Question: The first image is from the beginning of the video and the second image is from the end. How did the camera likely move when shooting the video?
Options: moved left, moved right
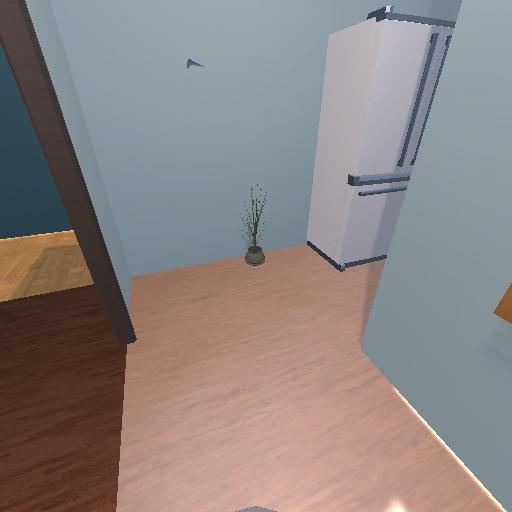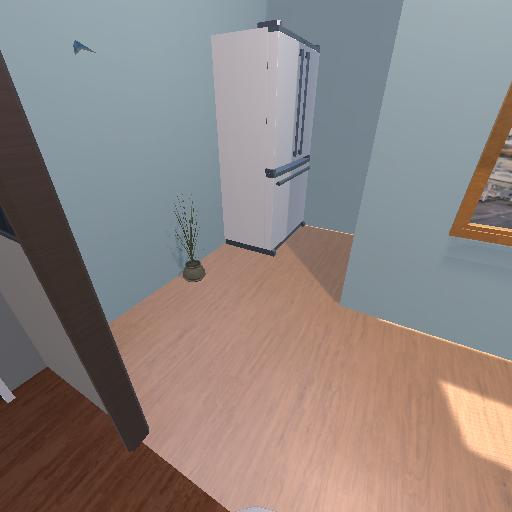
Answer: moved left